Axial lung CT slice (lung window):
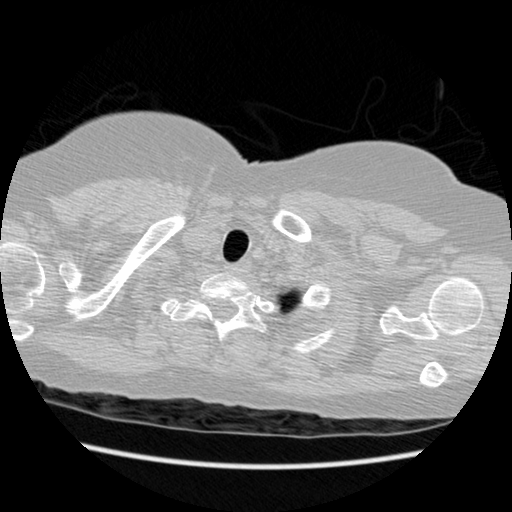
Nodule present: no